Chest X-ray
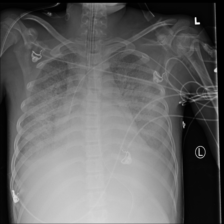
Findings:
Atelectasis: negative
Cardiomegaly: negative
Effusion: positive
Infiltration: negative
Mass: negative
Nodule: negative
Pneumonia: negative
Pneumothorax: negative
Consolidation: negative
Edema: positive
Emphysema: negative
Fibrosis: negative
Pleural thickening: negative
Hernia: negative